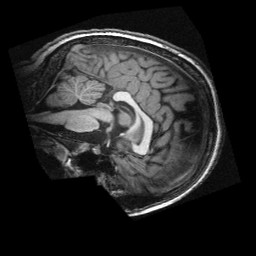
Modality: T1w
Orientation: sagittal
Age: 13
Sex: male
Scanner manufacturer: siemens
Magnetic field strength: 3 T
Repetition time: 2.3 s
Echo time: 0.00336 s